Question: <URL> - how to stretch 'li' elements to parent container height, so they fit all in 'ul' with appropriate height?
I need smth like that:

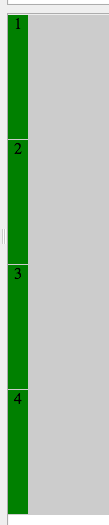
Answer: '''
ul { display: table;}
li { display: table-row;}
'''